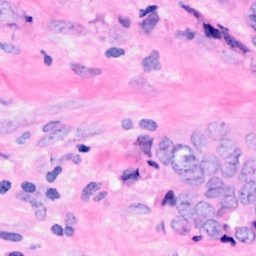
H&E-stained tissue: Breast